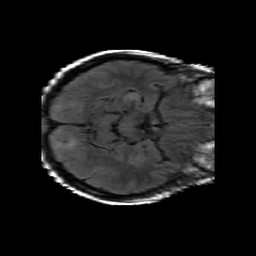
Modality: FLAIR
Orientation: axial
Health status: ill
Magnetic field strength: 3 T